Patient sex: M
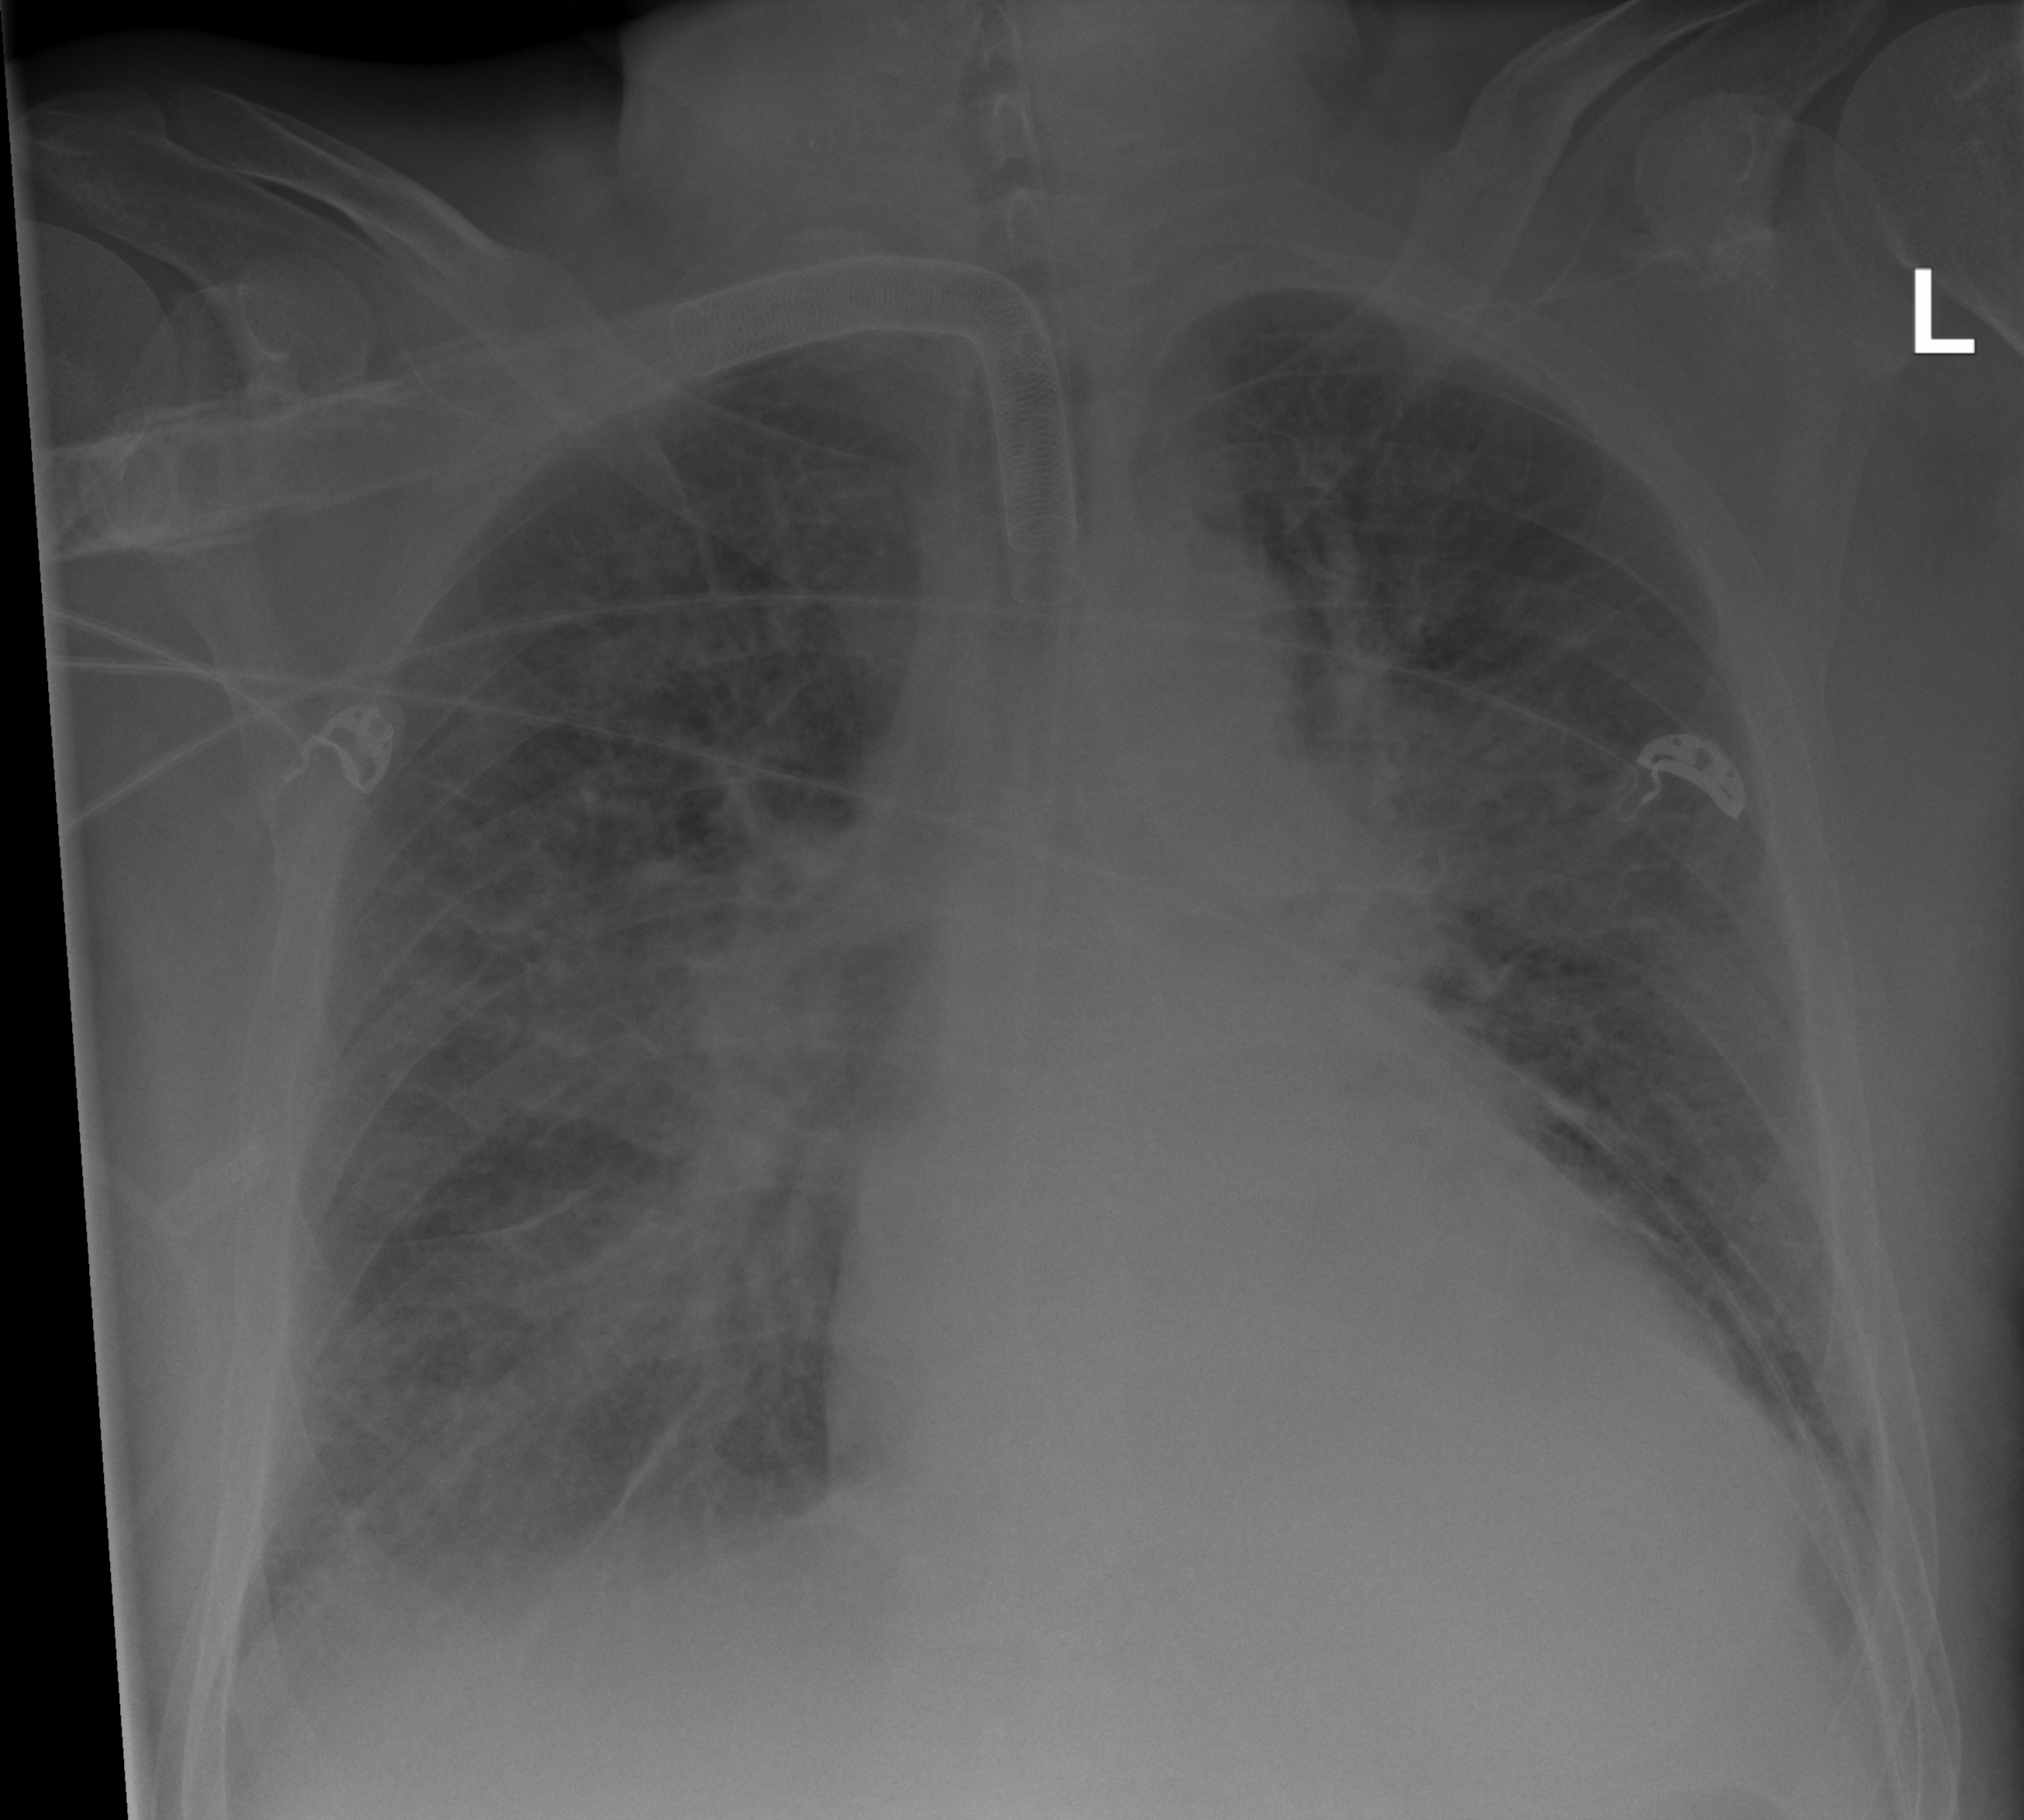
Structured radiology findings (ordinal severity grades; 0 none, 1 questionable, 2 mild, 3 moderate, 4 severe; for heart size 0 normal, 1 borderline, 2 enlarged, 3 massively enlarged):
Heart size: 2
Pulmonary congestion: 2
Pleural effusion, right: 2
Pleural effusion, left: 2
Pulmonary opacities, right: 3
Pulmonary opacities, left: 3
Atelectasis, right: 2
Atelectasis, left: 2